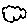
Label: cloud